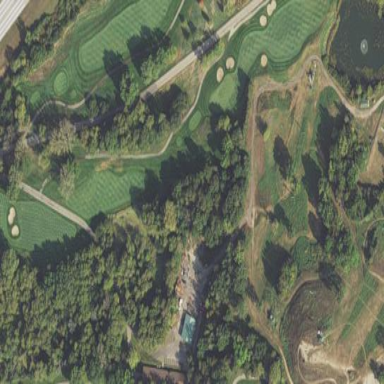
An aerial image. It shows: Area with grass used as rough in golf course.